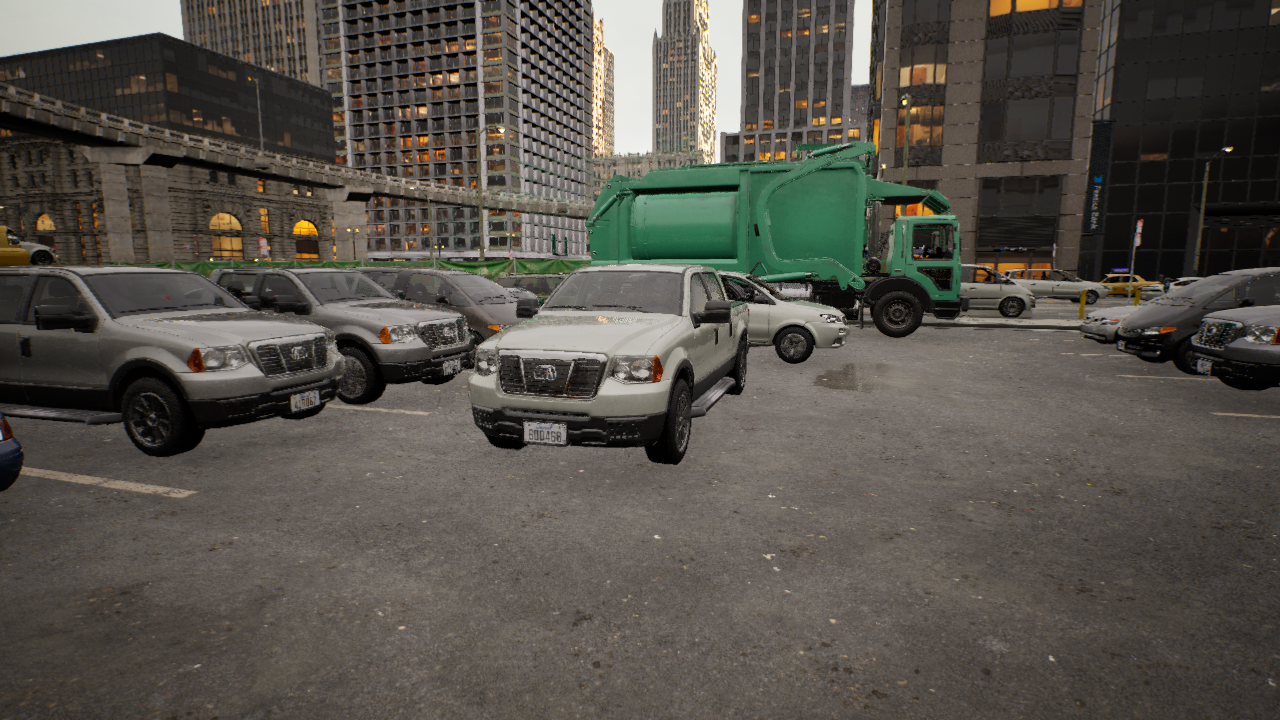
Venue: arterial
Lighting: golden hour
Vehicle rig: pickup